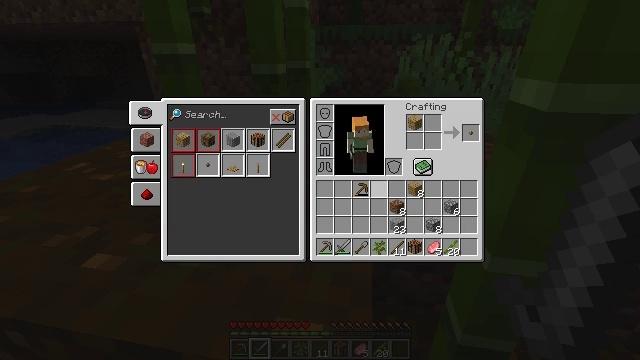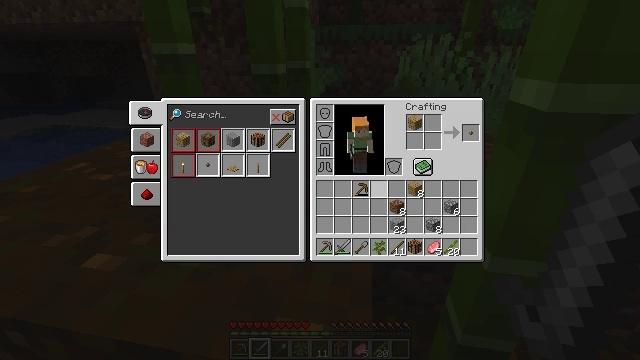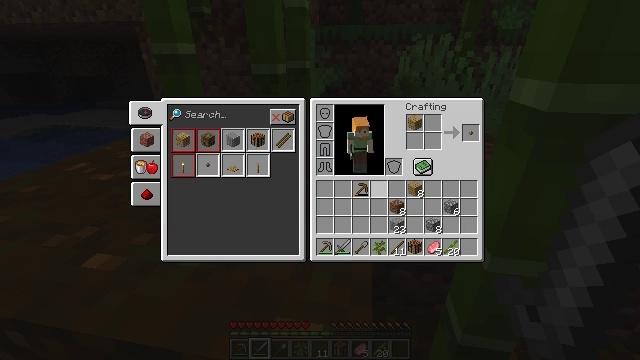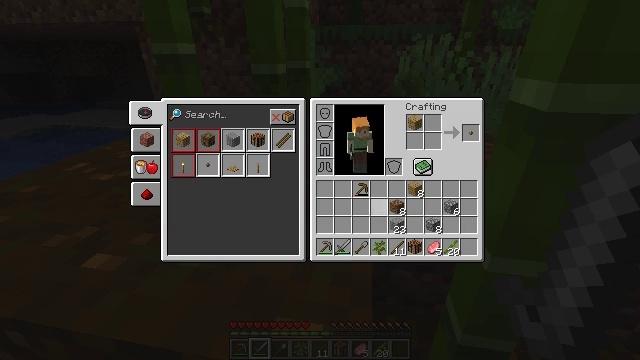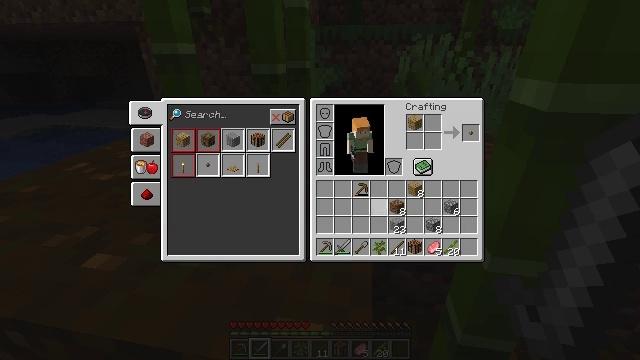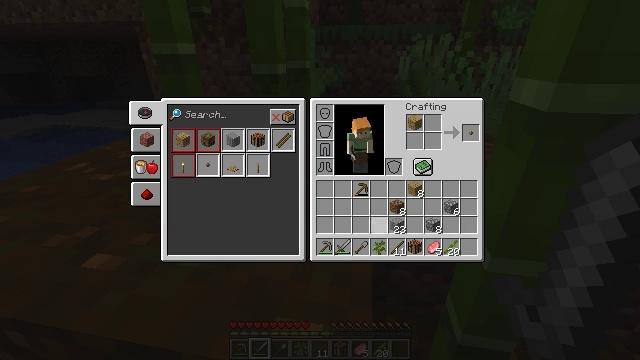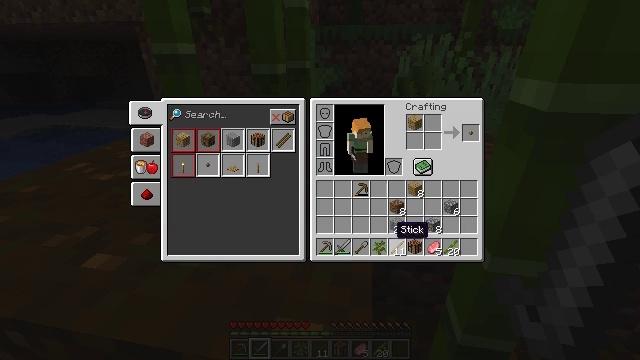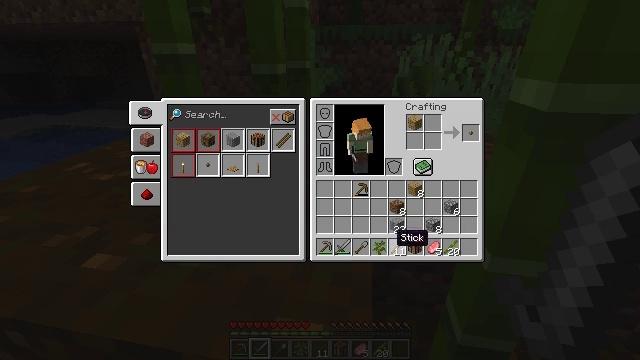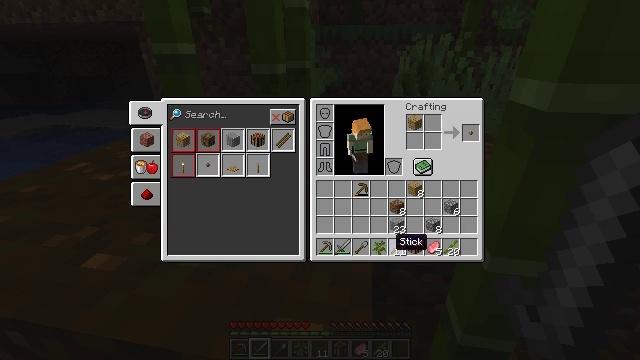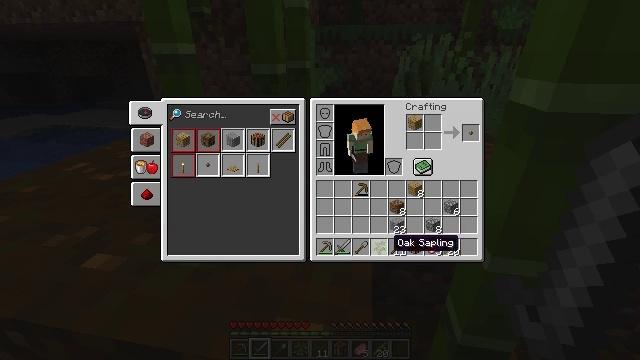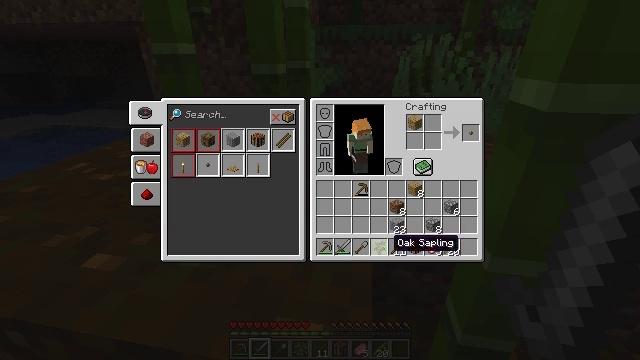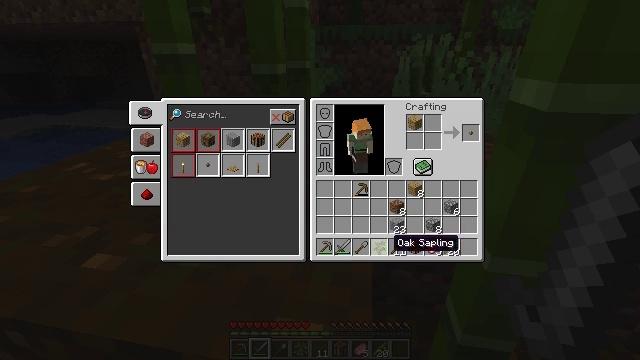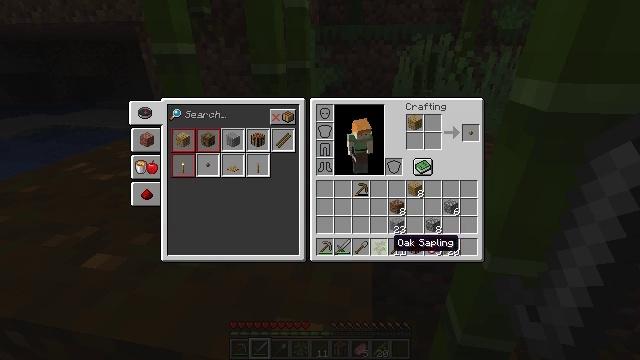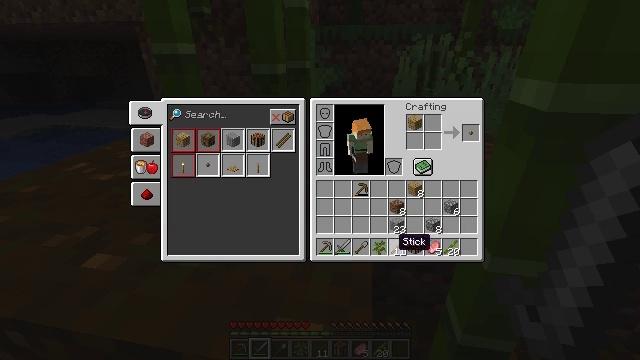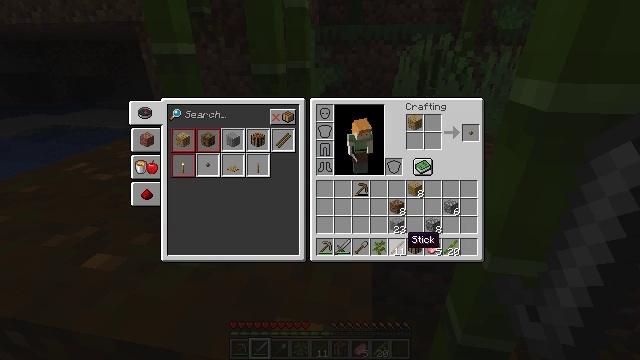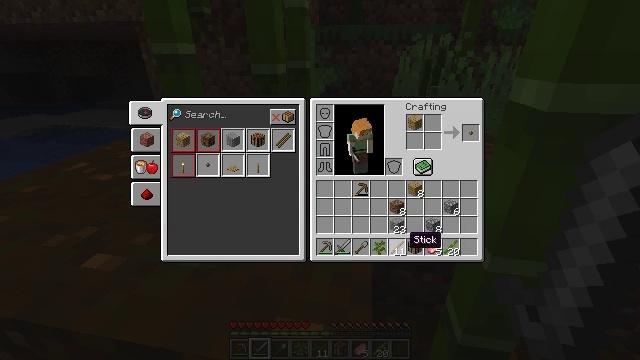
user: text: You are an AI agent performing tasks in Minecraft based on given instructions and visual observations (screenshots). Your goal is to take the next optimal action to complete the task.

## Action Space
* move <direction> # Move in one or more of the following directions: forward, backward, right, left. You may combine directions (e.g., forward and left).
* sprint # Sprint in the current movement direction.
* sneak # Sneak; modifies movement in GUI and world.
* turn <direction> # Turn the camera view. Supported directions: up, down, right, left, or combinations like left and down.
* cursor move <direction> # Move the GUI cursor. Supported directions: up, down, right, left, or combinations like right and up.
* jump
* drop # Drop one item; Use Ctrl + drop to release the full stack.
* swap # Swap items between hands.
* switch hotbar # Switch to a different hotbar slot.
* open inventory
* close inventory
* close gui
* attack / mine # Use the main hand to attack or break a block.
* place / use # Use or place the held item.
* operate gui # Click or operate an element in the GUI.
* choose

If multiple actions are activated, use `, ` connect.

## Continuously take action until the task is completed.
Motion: motion action
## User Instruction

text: Harvest bamboo from the farm.
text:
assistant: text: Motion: no_op
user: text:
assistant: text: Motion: no_op
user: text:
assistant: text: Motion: cursor move down
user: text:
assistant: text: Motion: cursor move down
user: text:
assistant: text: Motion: cursor move down
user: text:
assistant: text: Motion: cursor move down
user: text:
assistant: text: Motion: cursor move down
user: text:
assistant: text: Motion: no_op
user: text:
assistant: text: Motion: no_op
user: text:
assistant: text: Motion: no_op
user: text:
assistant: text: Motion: no_op
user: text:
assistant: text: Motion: no_op
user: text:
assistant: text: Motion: no_op
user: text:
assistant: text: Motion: cursor move right
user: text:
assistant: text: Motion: no_op
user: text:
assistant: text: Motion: no_op
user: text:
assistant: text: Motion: no_op
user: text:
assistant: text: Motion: no_op
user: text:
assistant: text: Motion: cursor move right
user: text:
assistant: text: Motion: cursor move right
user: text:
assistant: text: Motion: cursor move right
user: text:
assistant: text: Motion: cursor move right
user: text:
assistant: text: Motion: no_op
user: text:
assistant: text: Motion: no_op
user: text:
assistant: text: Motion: no_op
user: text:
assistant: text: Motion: no_op
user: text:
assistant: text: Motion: no_op
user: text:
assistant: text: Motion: no_op
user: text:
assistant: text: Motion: no_op
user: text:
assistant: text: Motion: no_op